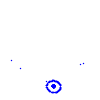
Particle: electron